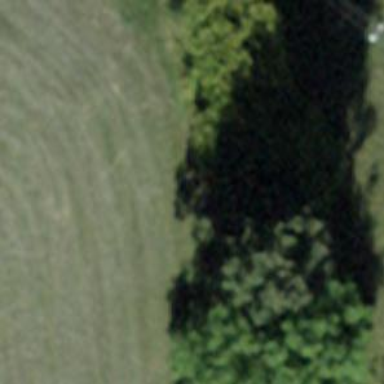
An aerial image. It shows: Row of trees in natural setting.